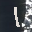
Label: 1